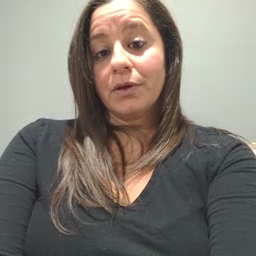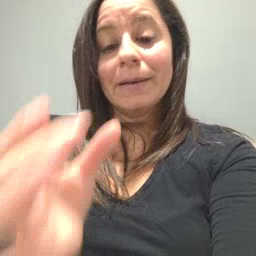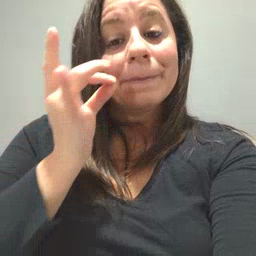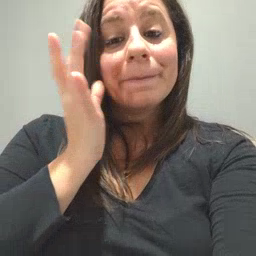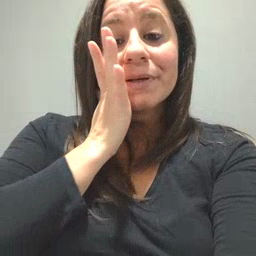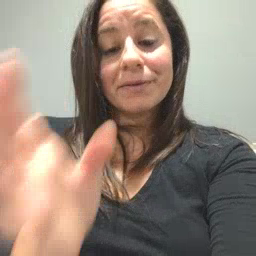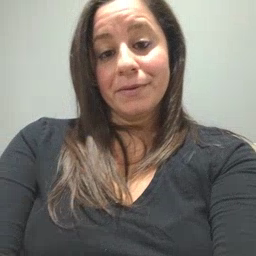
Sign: bee